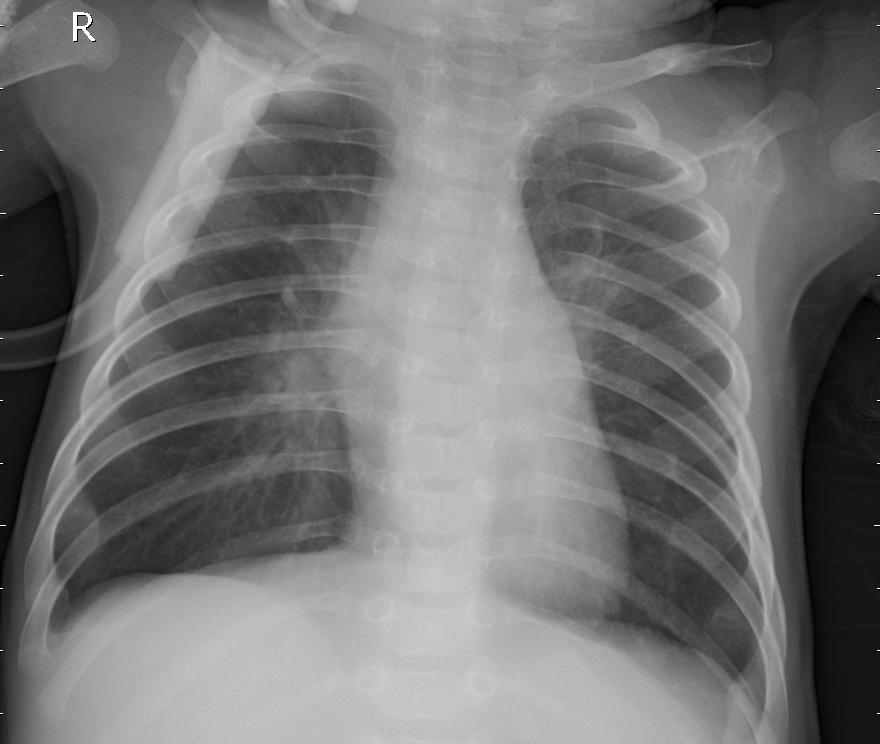
Diagnosis: PNEUMONIA